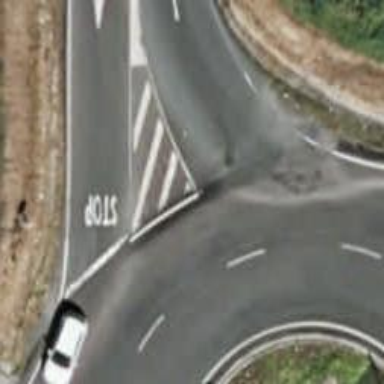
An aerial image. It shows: Stop road.